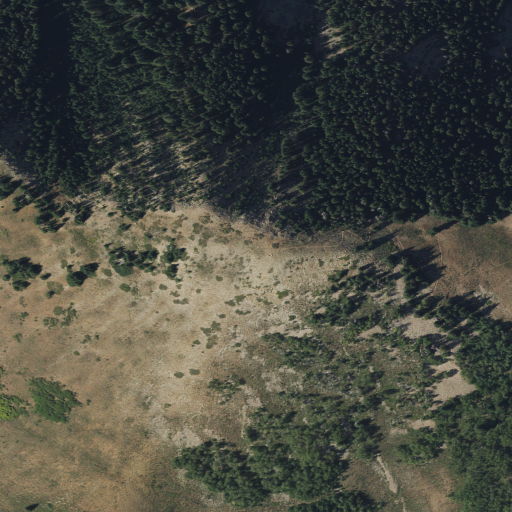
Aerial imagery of mountain in Utah named Gold Knob containing evergreen forest, grassland, and deciduous forest